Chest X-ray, AP view. Patient: 42 years old, sex M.
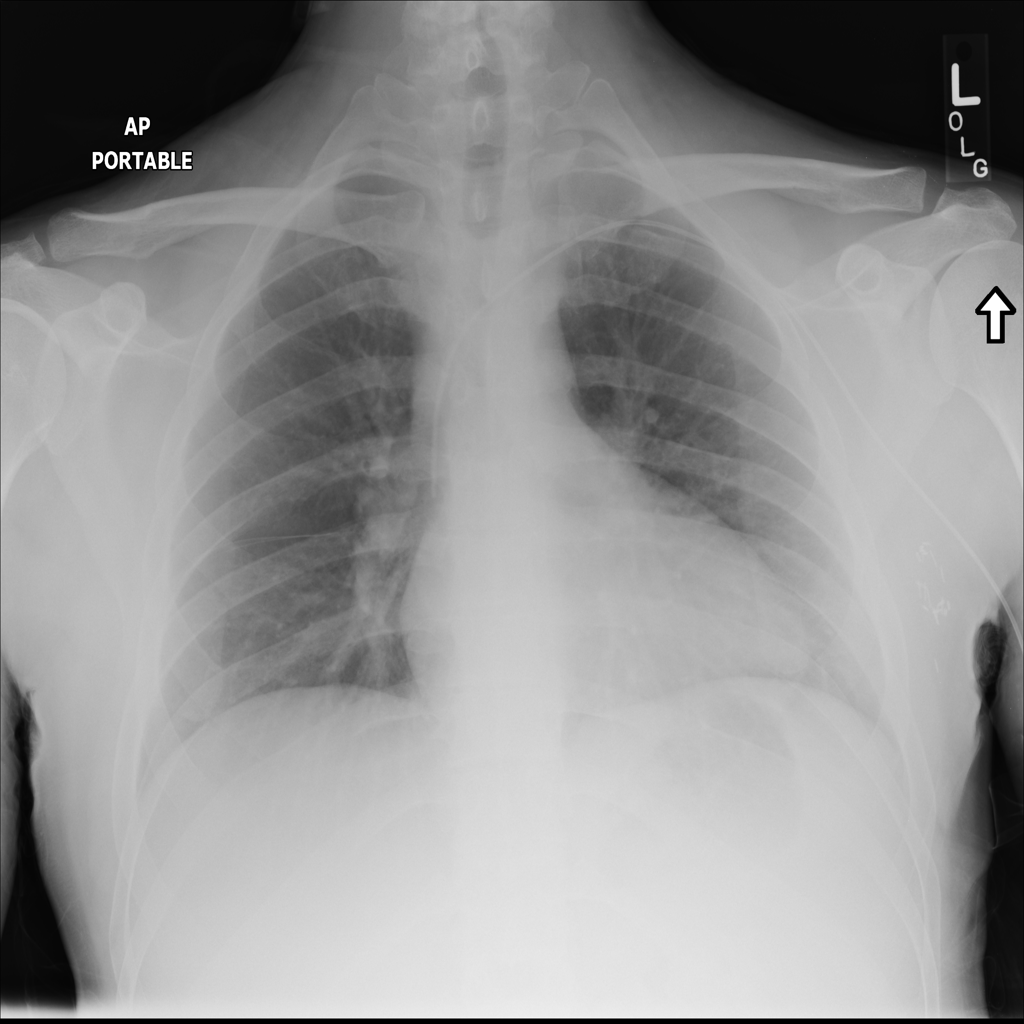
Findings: No Finding